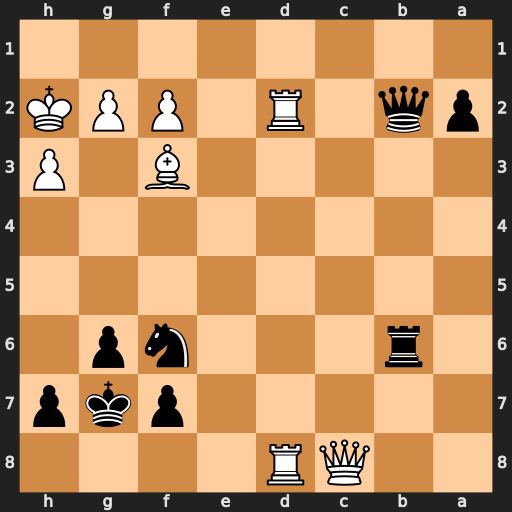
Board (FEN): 2QR4/5pkp/1r3np1/8/8/5B1P/pq1R1PPK/8
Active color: b
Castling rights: -
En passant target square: -
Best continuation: Qe5+ g3 a1=Q